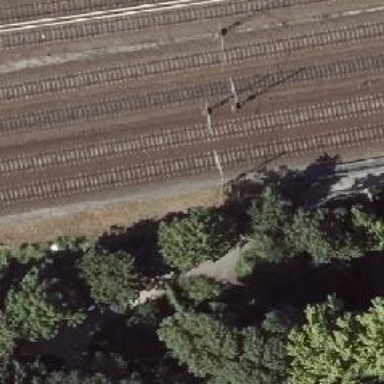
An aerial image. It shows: Milestone along the railway track with catenary mast.